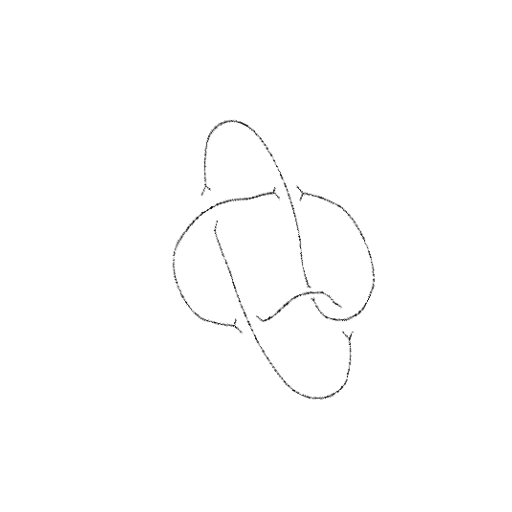
Crossing number: 5